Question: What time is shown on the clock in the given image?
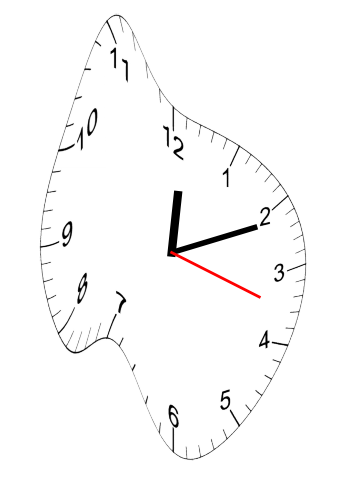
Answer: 12:11:18